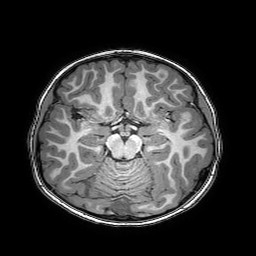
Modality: T1w
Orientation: coronal
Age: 6
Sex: male
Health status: healthy